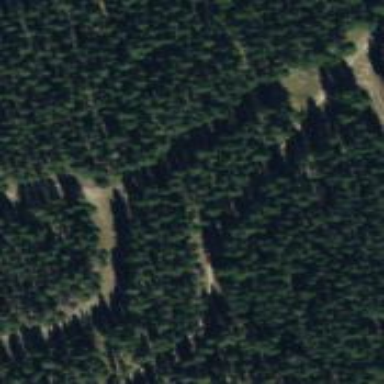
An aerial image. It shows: Intermediate level Nordic skiing trail groomed for classic and skating styles.